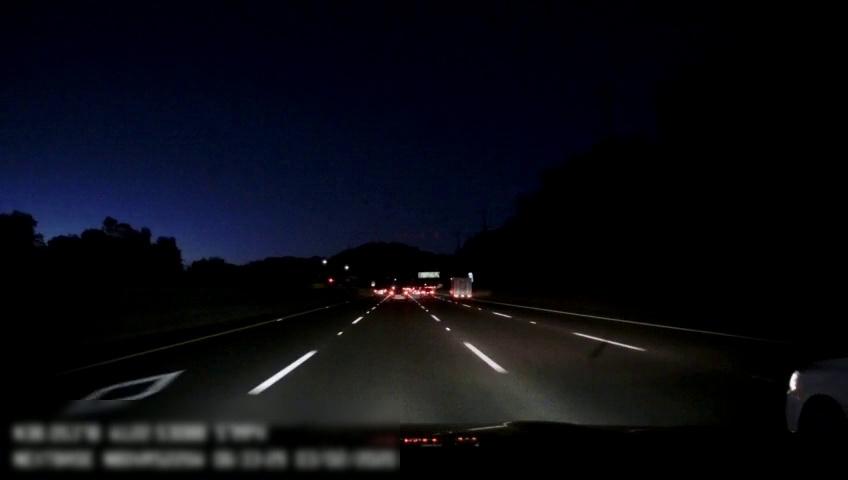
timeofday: Night
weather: Other
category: Drivable Space
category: Vehicles | Other LV
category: Vehicles | Car
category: Vehicles | SUV
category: Vehicles | Car
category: Lanes | Alternate Lane
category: Lanes | Current Lane
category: Lanes | Current Lane
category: Lanes | Alternate Lane
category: Lanes | Alternate Lane